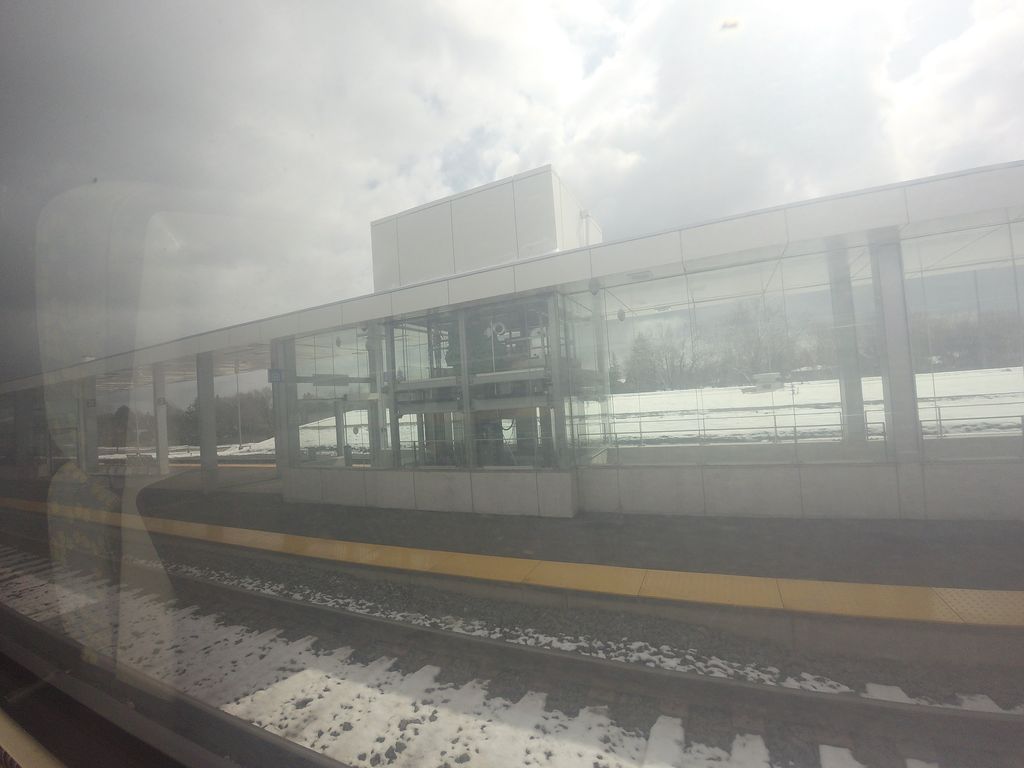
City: toronto